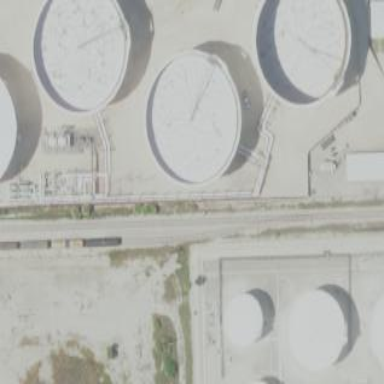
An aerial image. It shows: Storage tank which is man-made and housed in building.